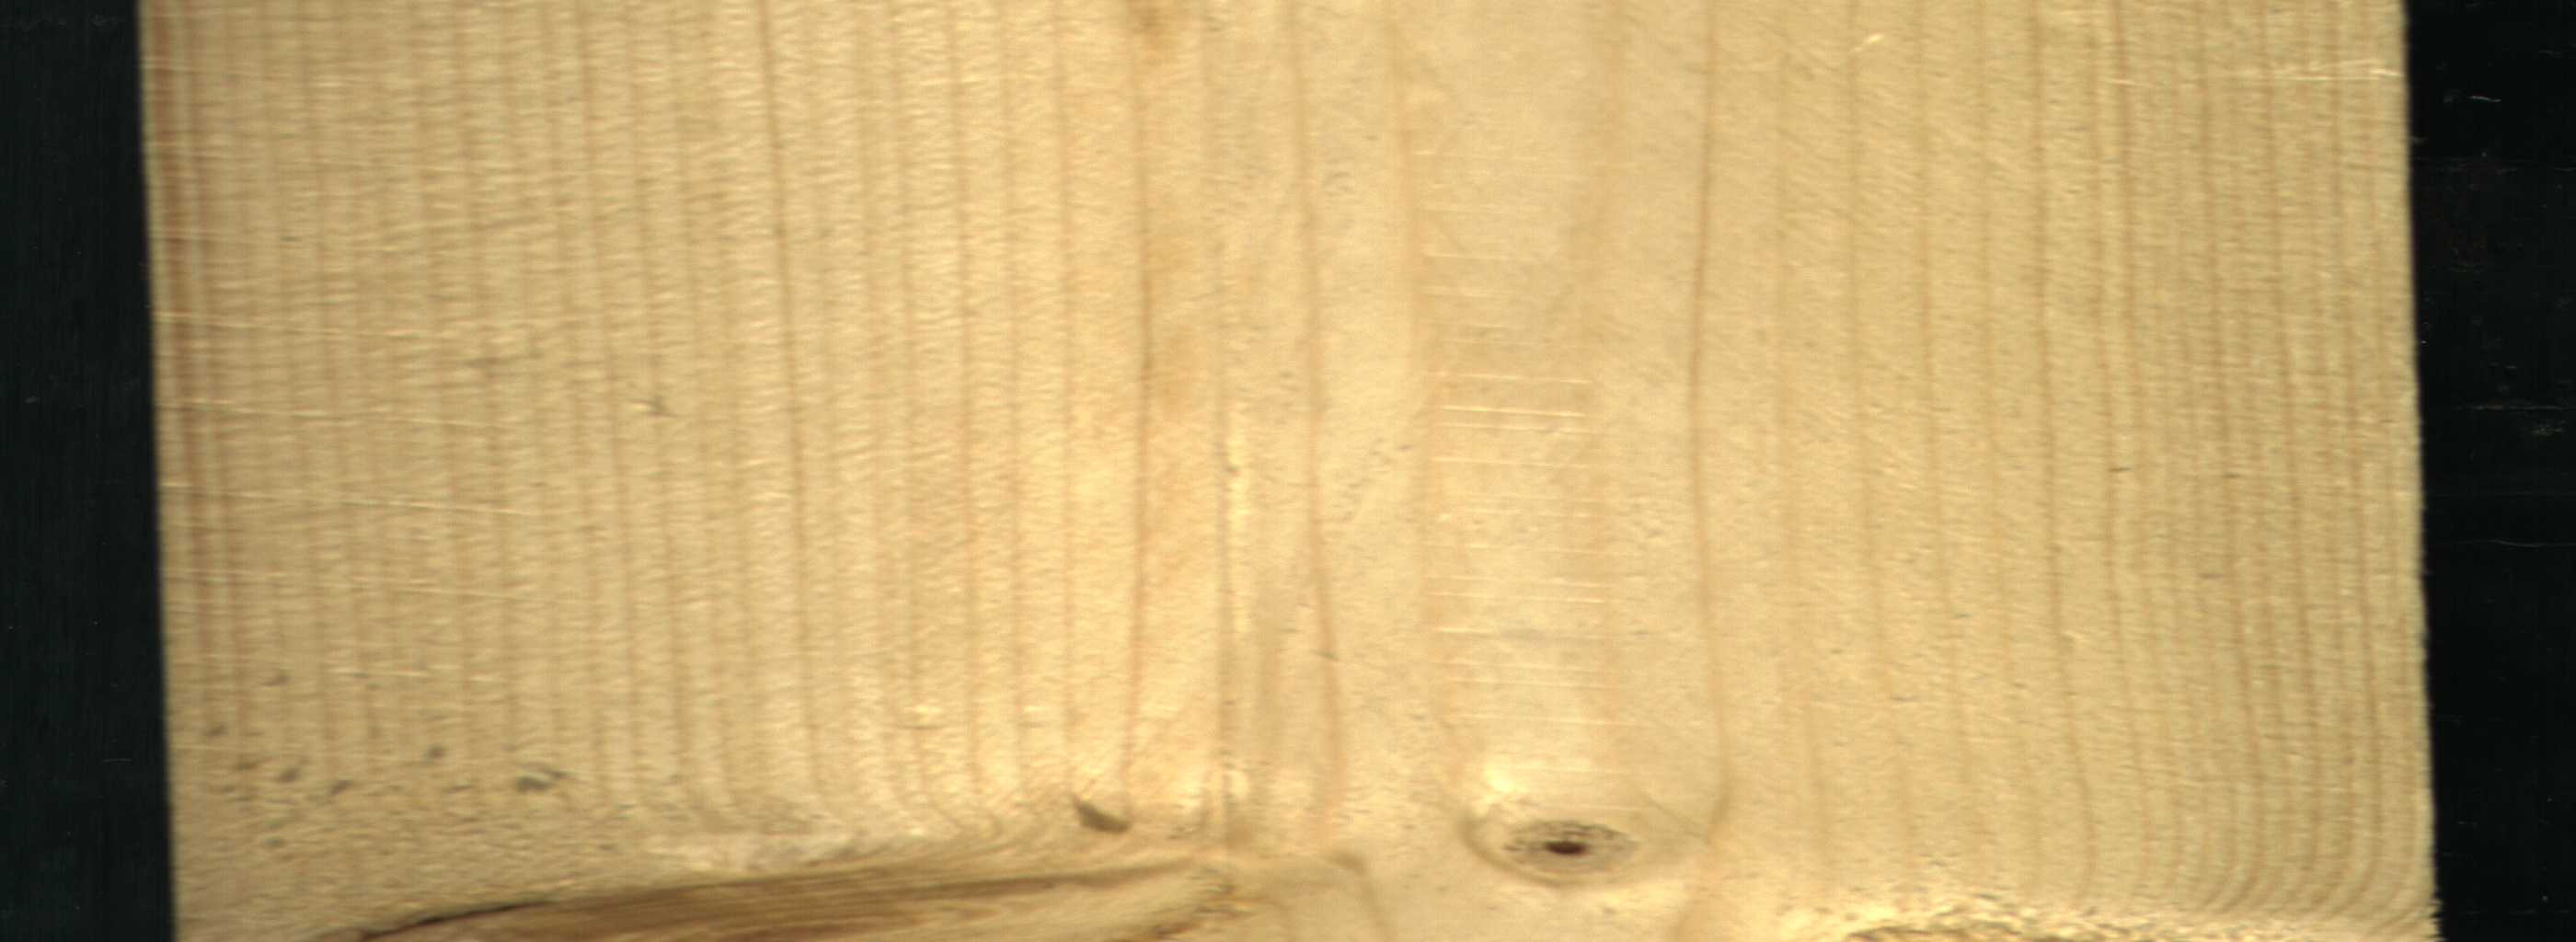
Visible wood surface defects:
Live_Knot
Live_Knot